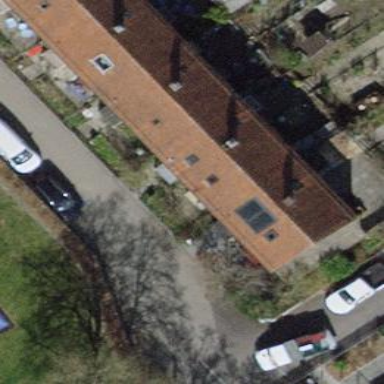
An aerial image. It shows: Building with tile roof.